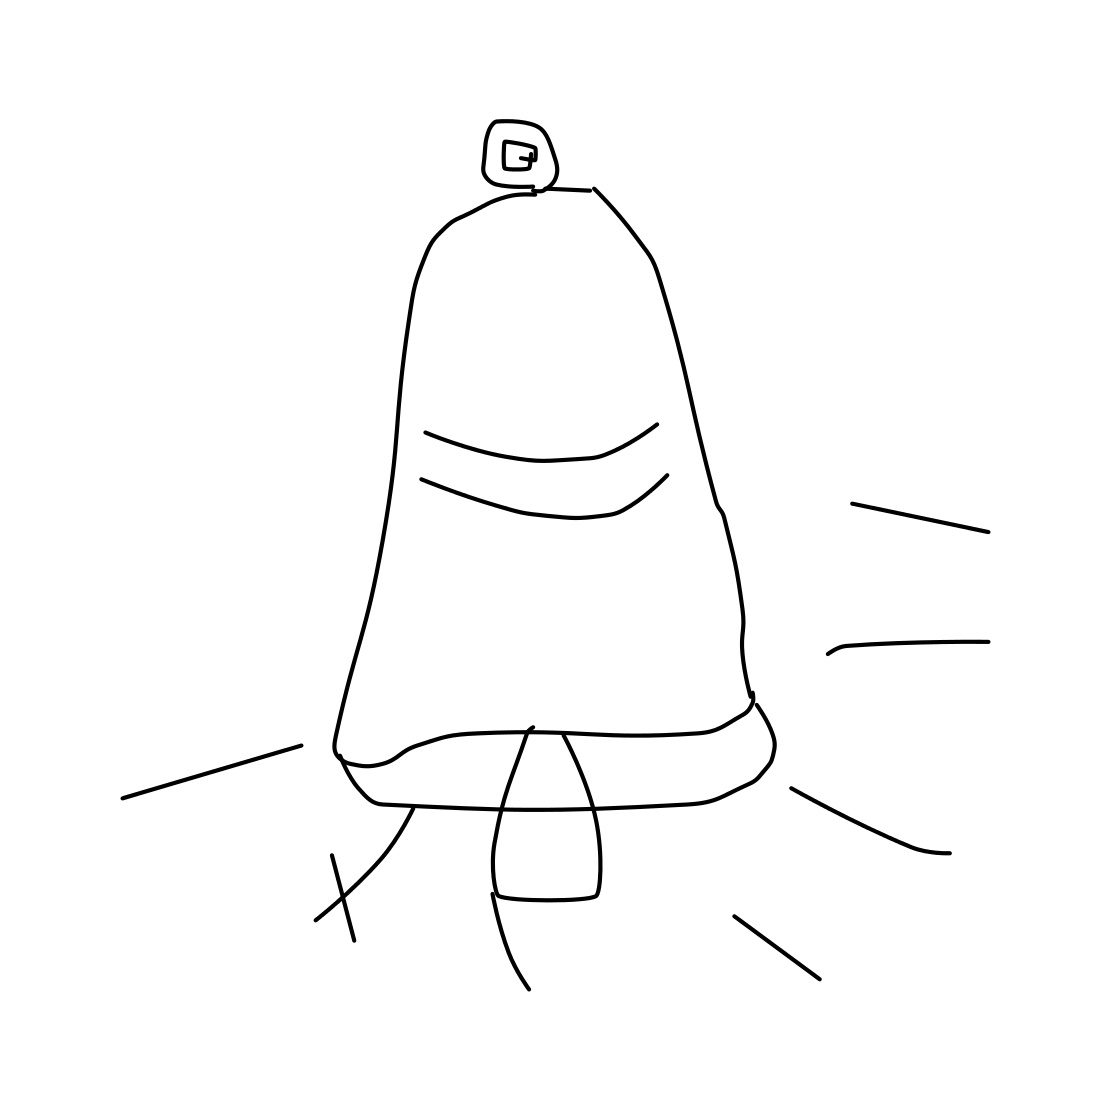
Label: bell